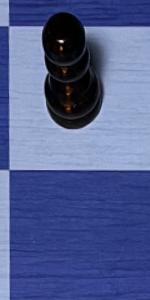
Label: Empty